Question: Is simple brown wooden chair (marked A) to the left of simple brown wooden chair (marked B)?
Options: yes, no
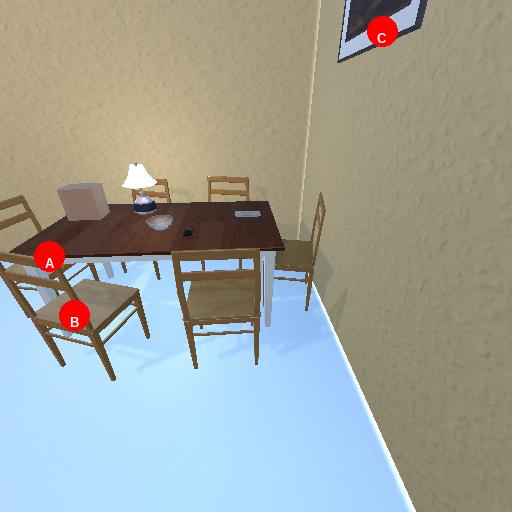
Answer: yes